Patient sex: M
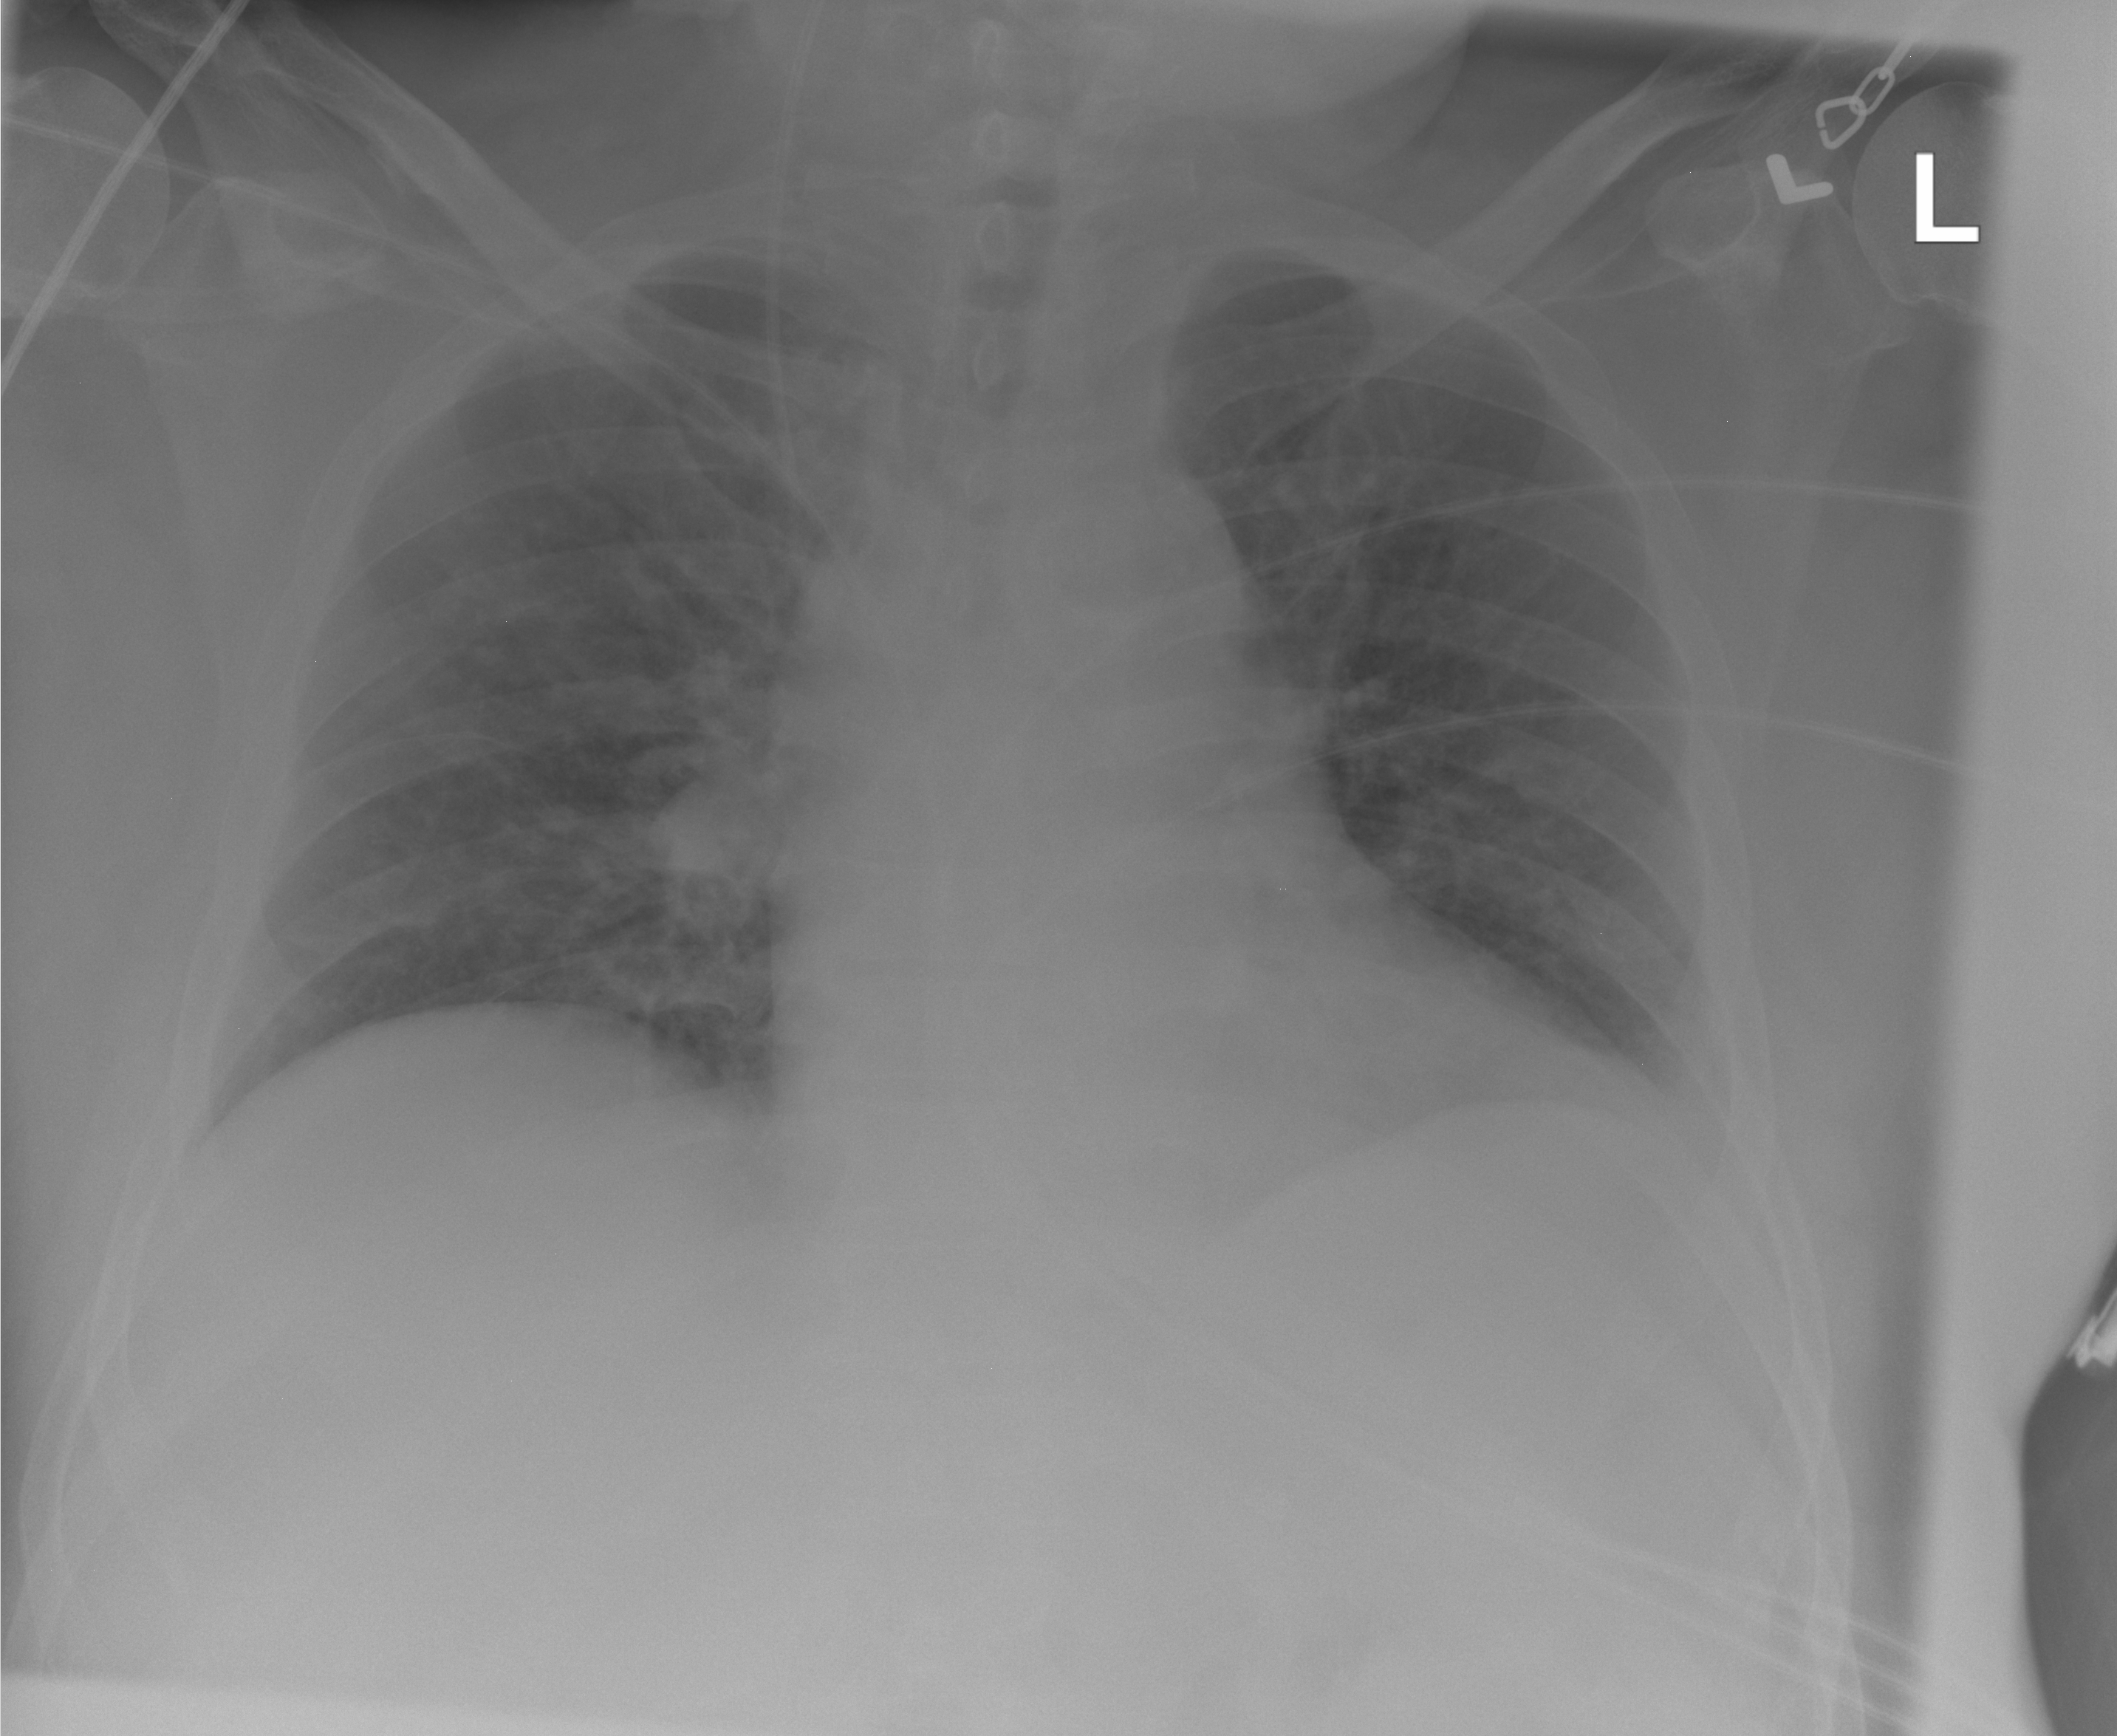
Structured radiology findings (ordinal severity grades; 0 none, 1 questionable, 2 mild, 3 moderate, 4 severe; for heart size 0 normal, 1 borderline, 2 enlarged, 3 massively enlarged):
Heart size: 2
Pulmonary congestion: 0
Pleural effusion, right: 0
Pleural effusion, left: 2
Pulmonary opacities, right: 0
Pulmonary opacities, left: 0
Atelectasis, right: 0
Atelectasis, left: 0